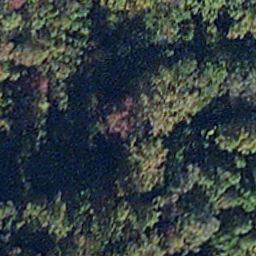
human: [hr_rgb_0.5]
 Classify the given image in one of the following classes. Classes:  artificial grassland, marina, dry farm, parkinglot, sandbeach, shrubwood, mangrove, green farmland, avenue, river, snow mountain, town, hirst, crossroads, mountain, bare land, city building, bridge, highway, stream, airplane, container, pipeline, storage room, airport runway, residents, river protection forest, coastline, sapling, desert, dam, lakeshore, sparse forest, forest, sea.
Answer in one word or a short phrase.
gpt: mangrove